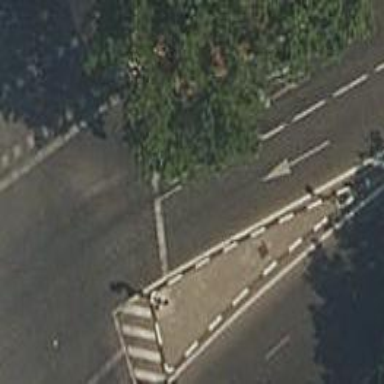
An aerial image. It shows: Road with traffic signals.